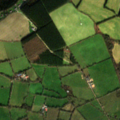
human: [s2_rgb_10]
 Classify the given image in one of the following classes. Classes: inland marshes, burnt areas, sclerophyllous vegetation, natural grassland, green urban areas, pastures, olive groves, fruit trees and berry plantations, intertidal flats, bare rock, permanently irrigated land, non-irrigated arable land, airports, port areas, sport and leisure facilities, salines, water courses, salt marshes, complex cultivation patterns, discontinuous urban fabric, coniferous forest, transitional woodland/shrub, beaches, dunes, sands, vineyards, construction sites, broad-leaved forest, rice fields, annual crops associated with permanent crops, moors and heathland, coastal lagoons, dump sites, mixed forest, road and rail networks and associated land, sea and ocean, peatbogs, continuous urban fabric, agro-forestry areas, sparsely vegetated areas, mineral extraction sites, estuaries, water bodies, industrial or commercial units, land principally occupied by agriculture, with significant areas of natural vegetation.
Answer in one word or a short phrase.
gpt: pastures, complex cultivation patterns, coniferous forest